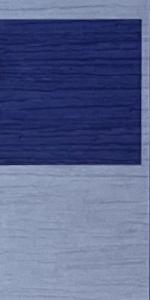
Label: Empty